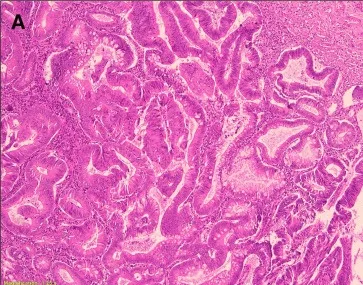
Representative microscopic photographs of well-differentiated adenocarcinoma (A) show a low-power view of a well-differentiated adenocarcinoma with no invasion of the serosa (H&E: x10).
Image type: pathology (h&e)